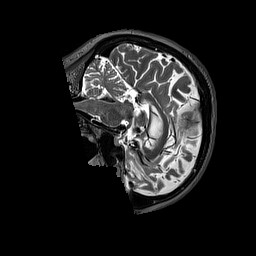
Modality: T2w
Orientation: sagittal
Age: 68
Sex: female
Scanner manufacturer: siemens
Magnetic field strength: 3 T
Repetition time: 3.2 s
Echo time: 0.567 s